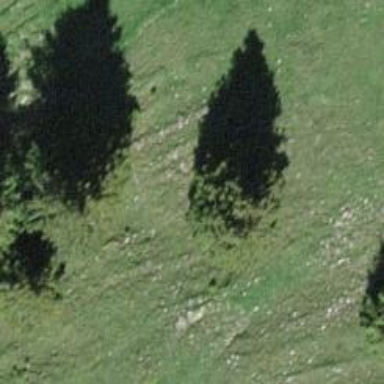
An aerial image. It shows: Needle-leaved tree in natural setting.